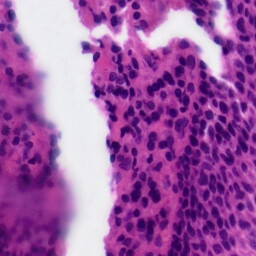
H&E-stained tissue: Tonsil